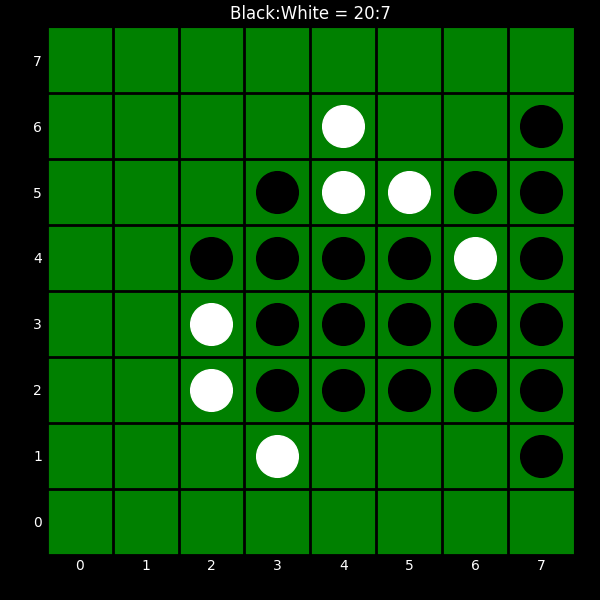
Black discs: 20
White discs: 7